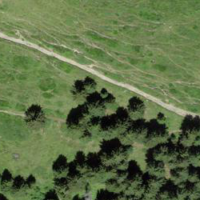
EUNIS habitat code: 24
Species observed at this site:
Rhododendron ferrugineum
Calluna vulgaris
Vaccinium vitis-idaea